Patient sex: M
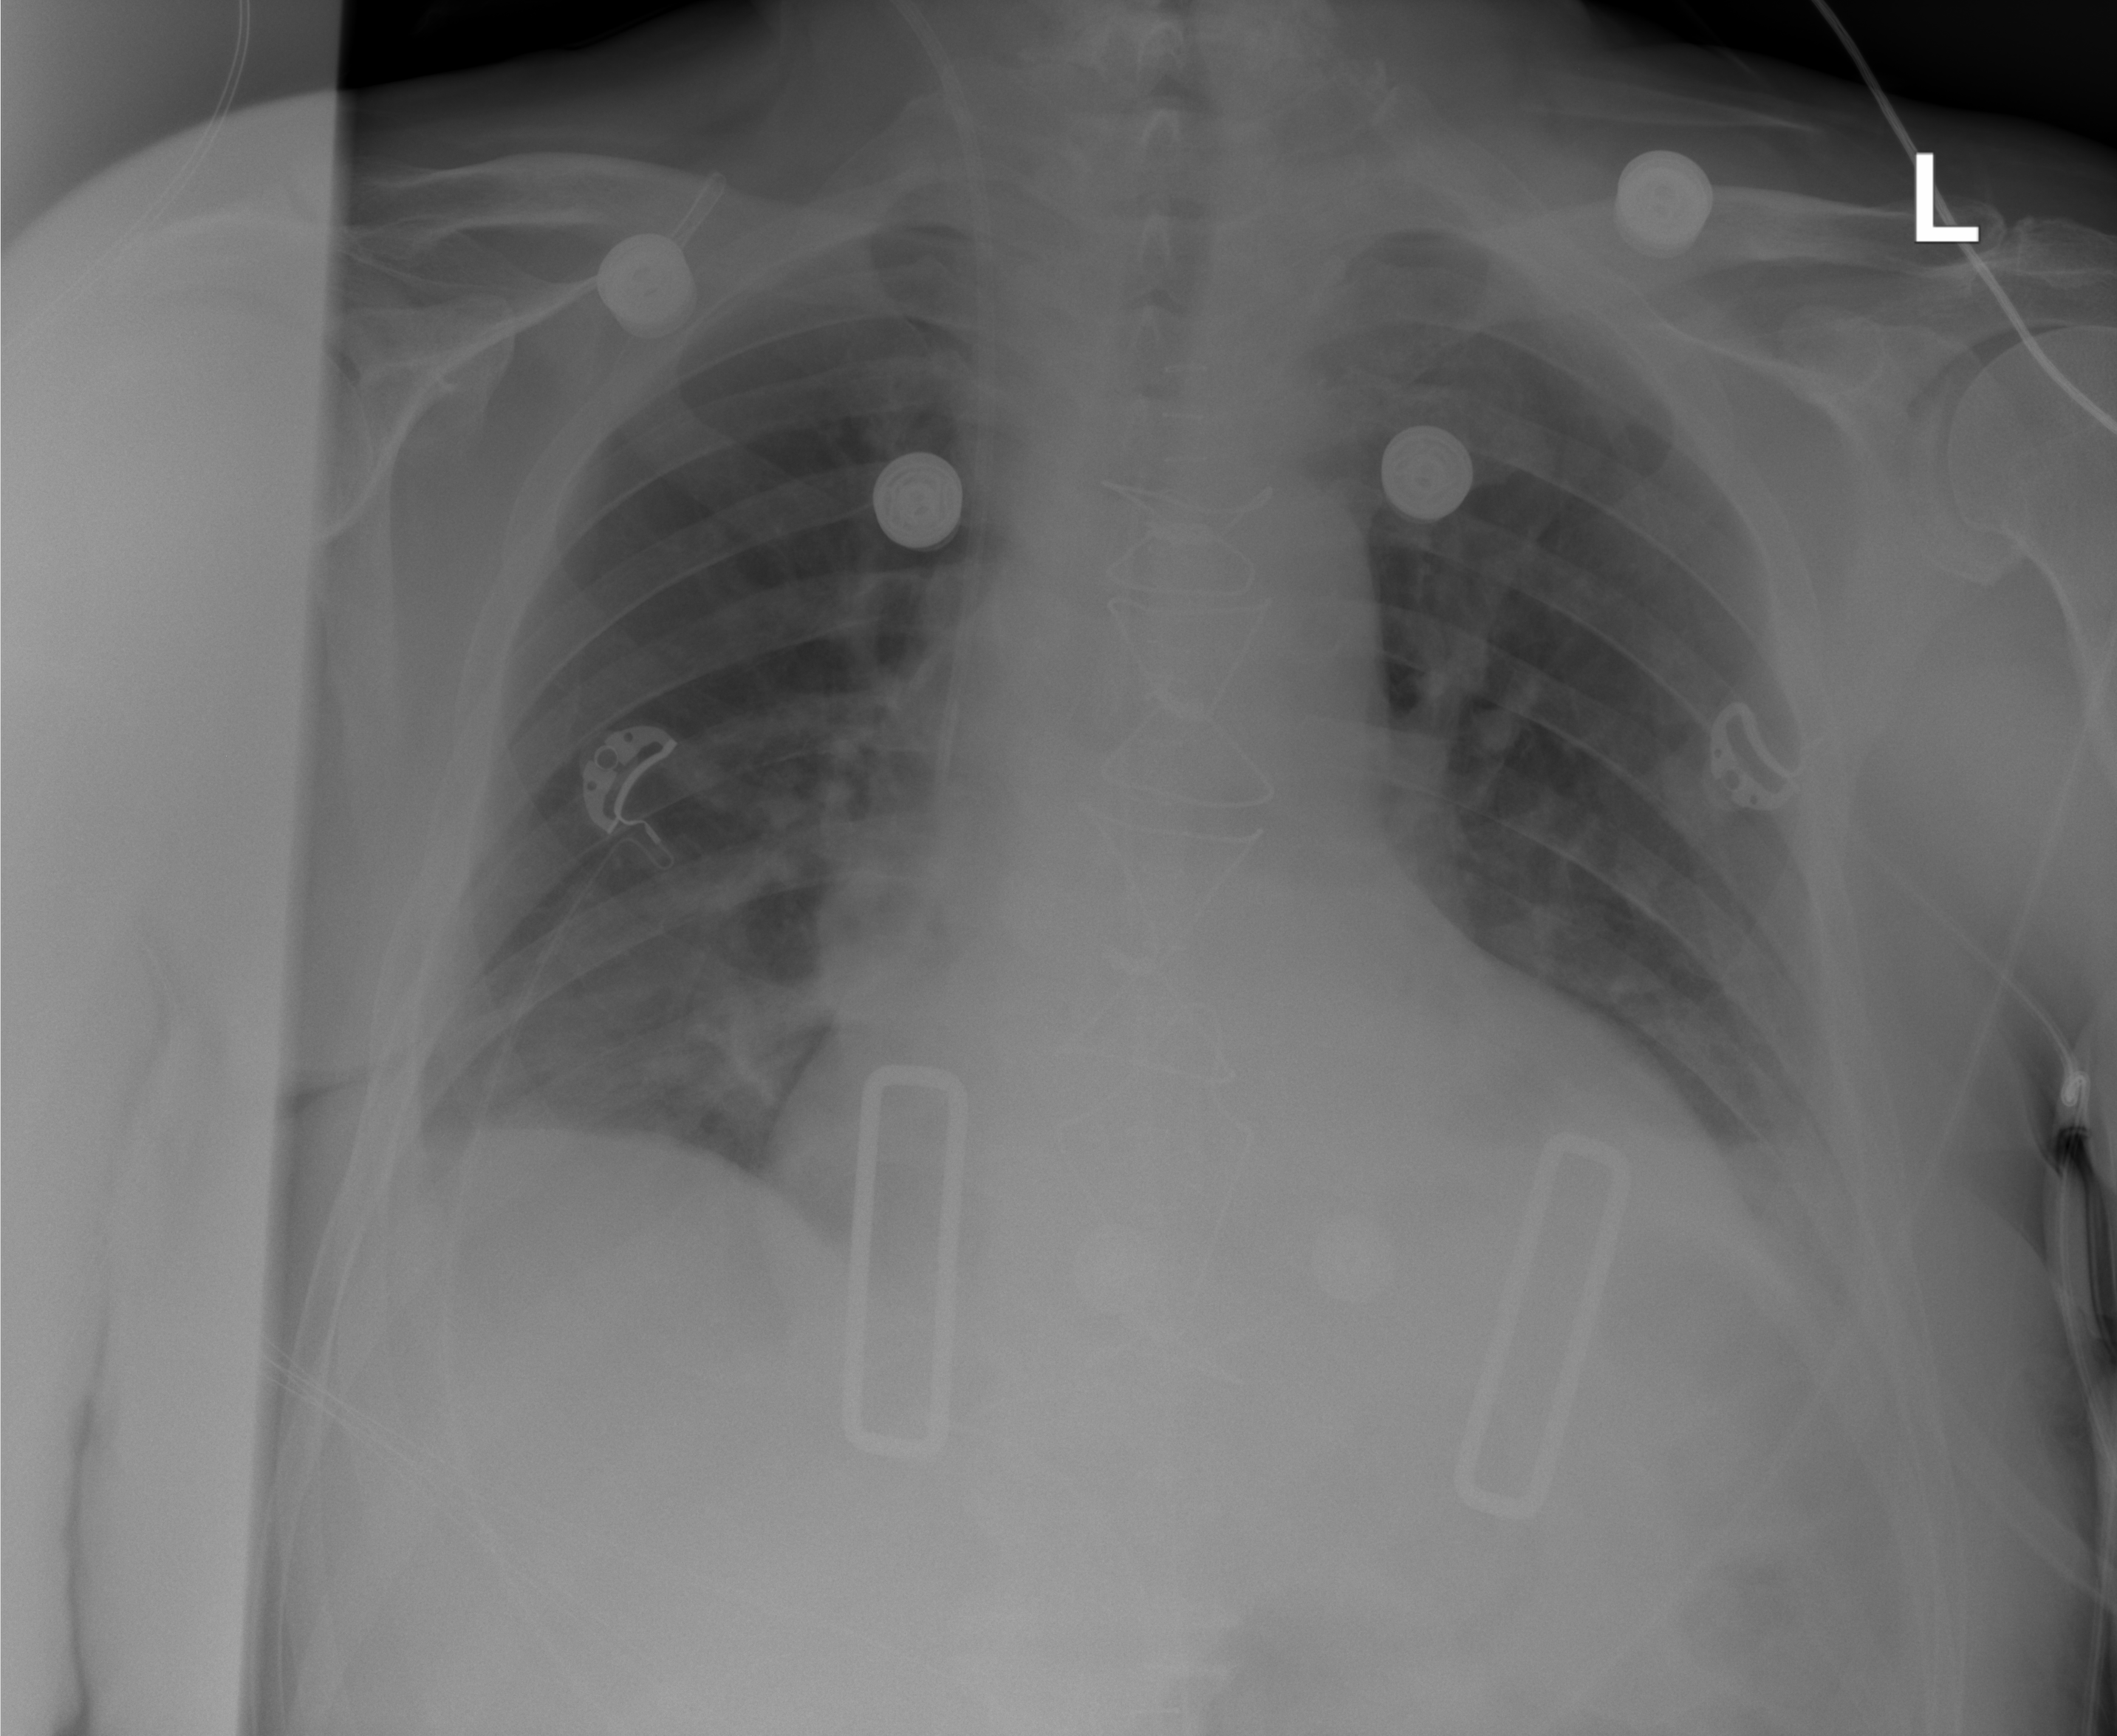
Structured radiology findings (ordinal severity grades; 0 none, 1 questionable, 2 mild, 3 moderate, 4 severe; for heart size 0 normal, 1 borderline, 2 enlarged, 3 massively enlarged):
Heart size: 1
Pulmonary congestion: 0
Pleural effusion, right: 0
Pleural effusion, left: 1
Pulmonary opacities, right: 0
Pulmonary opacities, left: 0
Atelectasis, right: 0
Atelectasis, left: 0